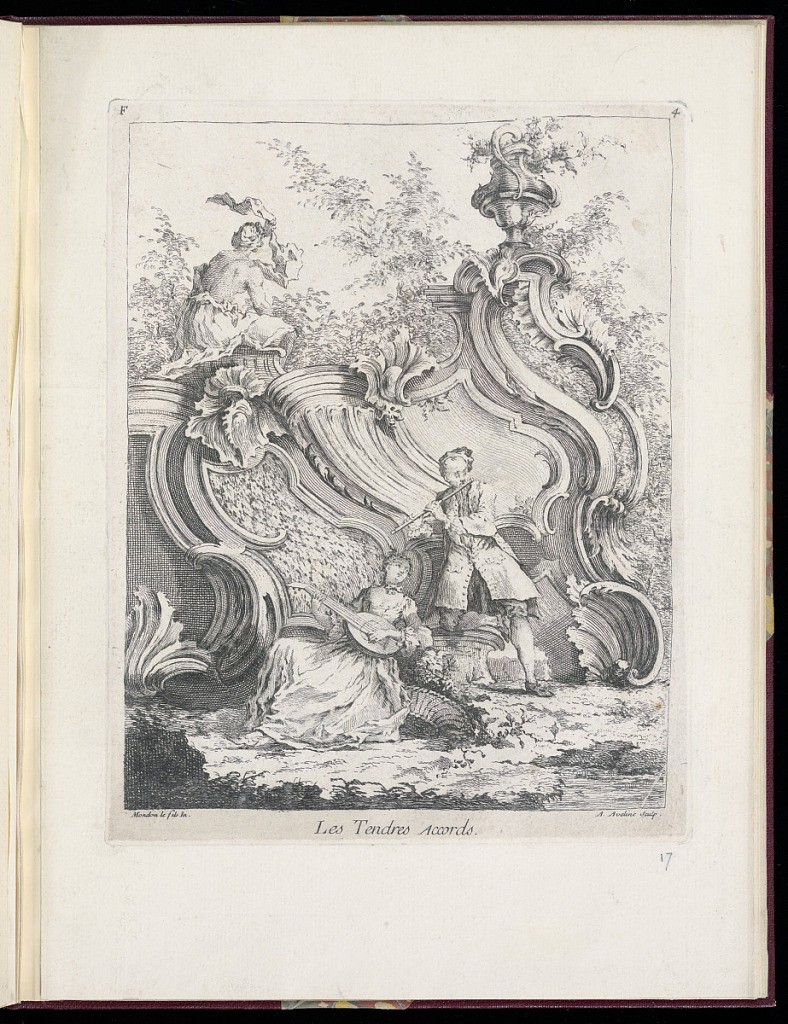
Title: Les Tendres Accords
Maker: François-Thomas Mondon, French, 1709 – 1755
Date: after 1736
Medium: Etching on laid paper
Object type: Print
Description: A print from a series of seven designs for rococo ornament and vignettes. Within a garden landscape a rocaille ornamented wall featuring, c-scroll, shell and acanthus leaf motifs, fluting, and cartouches with a flowering vase and a female sculpture above. I front of the wall, a man stands kneeling on one knee, playing the flute, and a woman sits playing the lyre, next to a basket of flowers. Trees in the background and foliage in the foreground. The plate is titled, signed, and numbered.